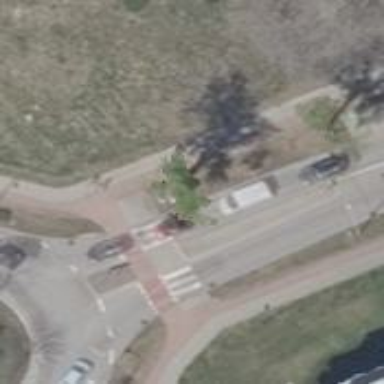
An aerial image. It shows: Asphalt footway with crossing island.